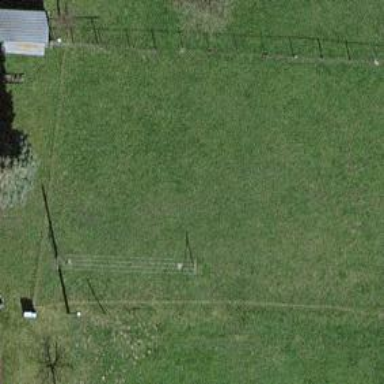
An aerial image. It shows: Fence is in the image.